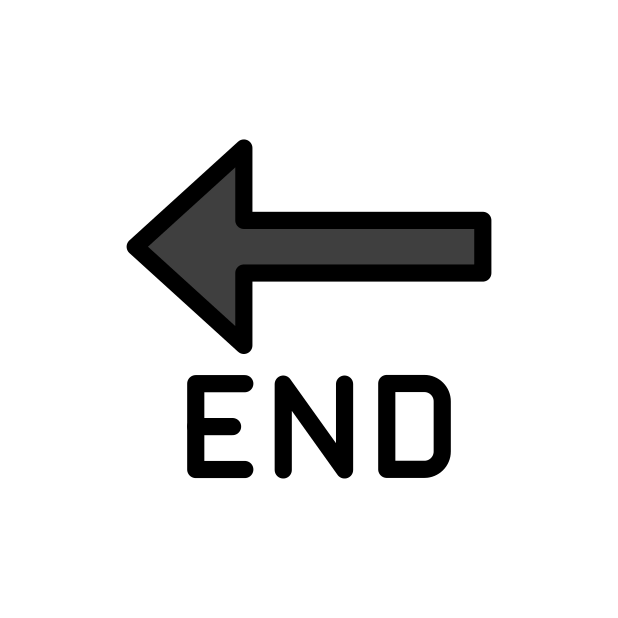
Emoji: 🔚
Name: end with leftwards arrow above
Unicode: 0x1f51a